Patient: sex F, age 89
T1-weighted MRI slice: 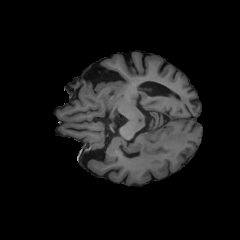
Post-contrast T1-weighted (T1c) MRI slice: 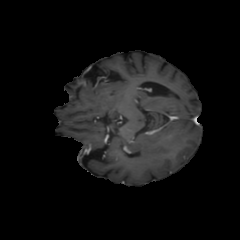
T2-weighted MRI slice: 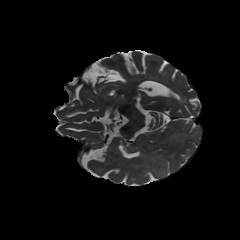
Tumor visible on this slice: yes
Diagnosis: Glioblastoma, IDH-wildtype
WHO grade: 4